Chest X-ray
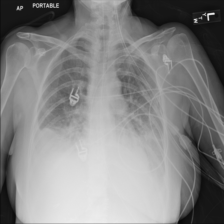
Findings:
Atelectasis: positive
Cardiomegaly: negative
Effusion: positive
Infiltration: positive
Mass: negative
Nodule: negative
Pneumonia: negative
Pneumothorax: negative
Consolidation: negative
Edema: negative
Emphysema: negative
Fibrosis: negative
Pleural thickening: negative
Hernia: negative